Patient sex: M
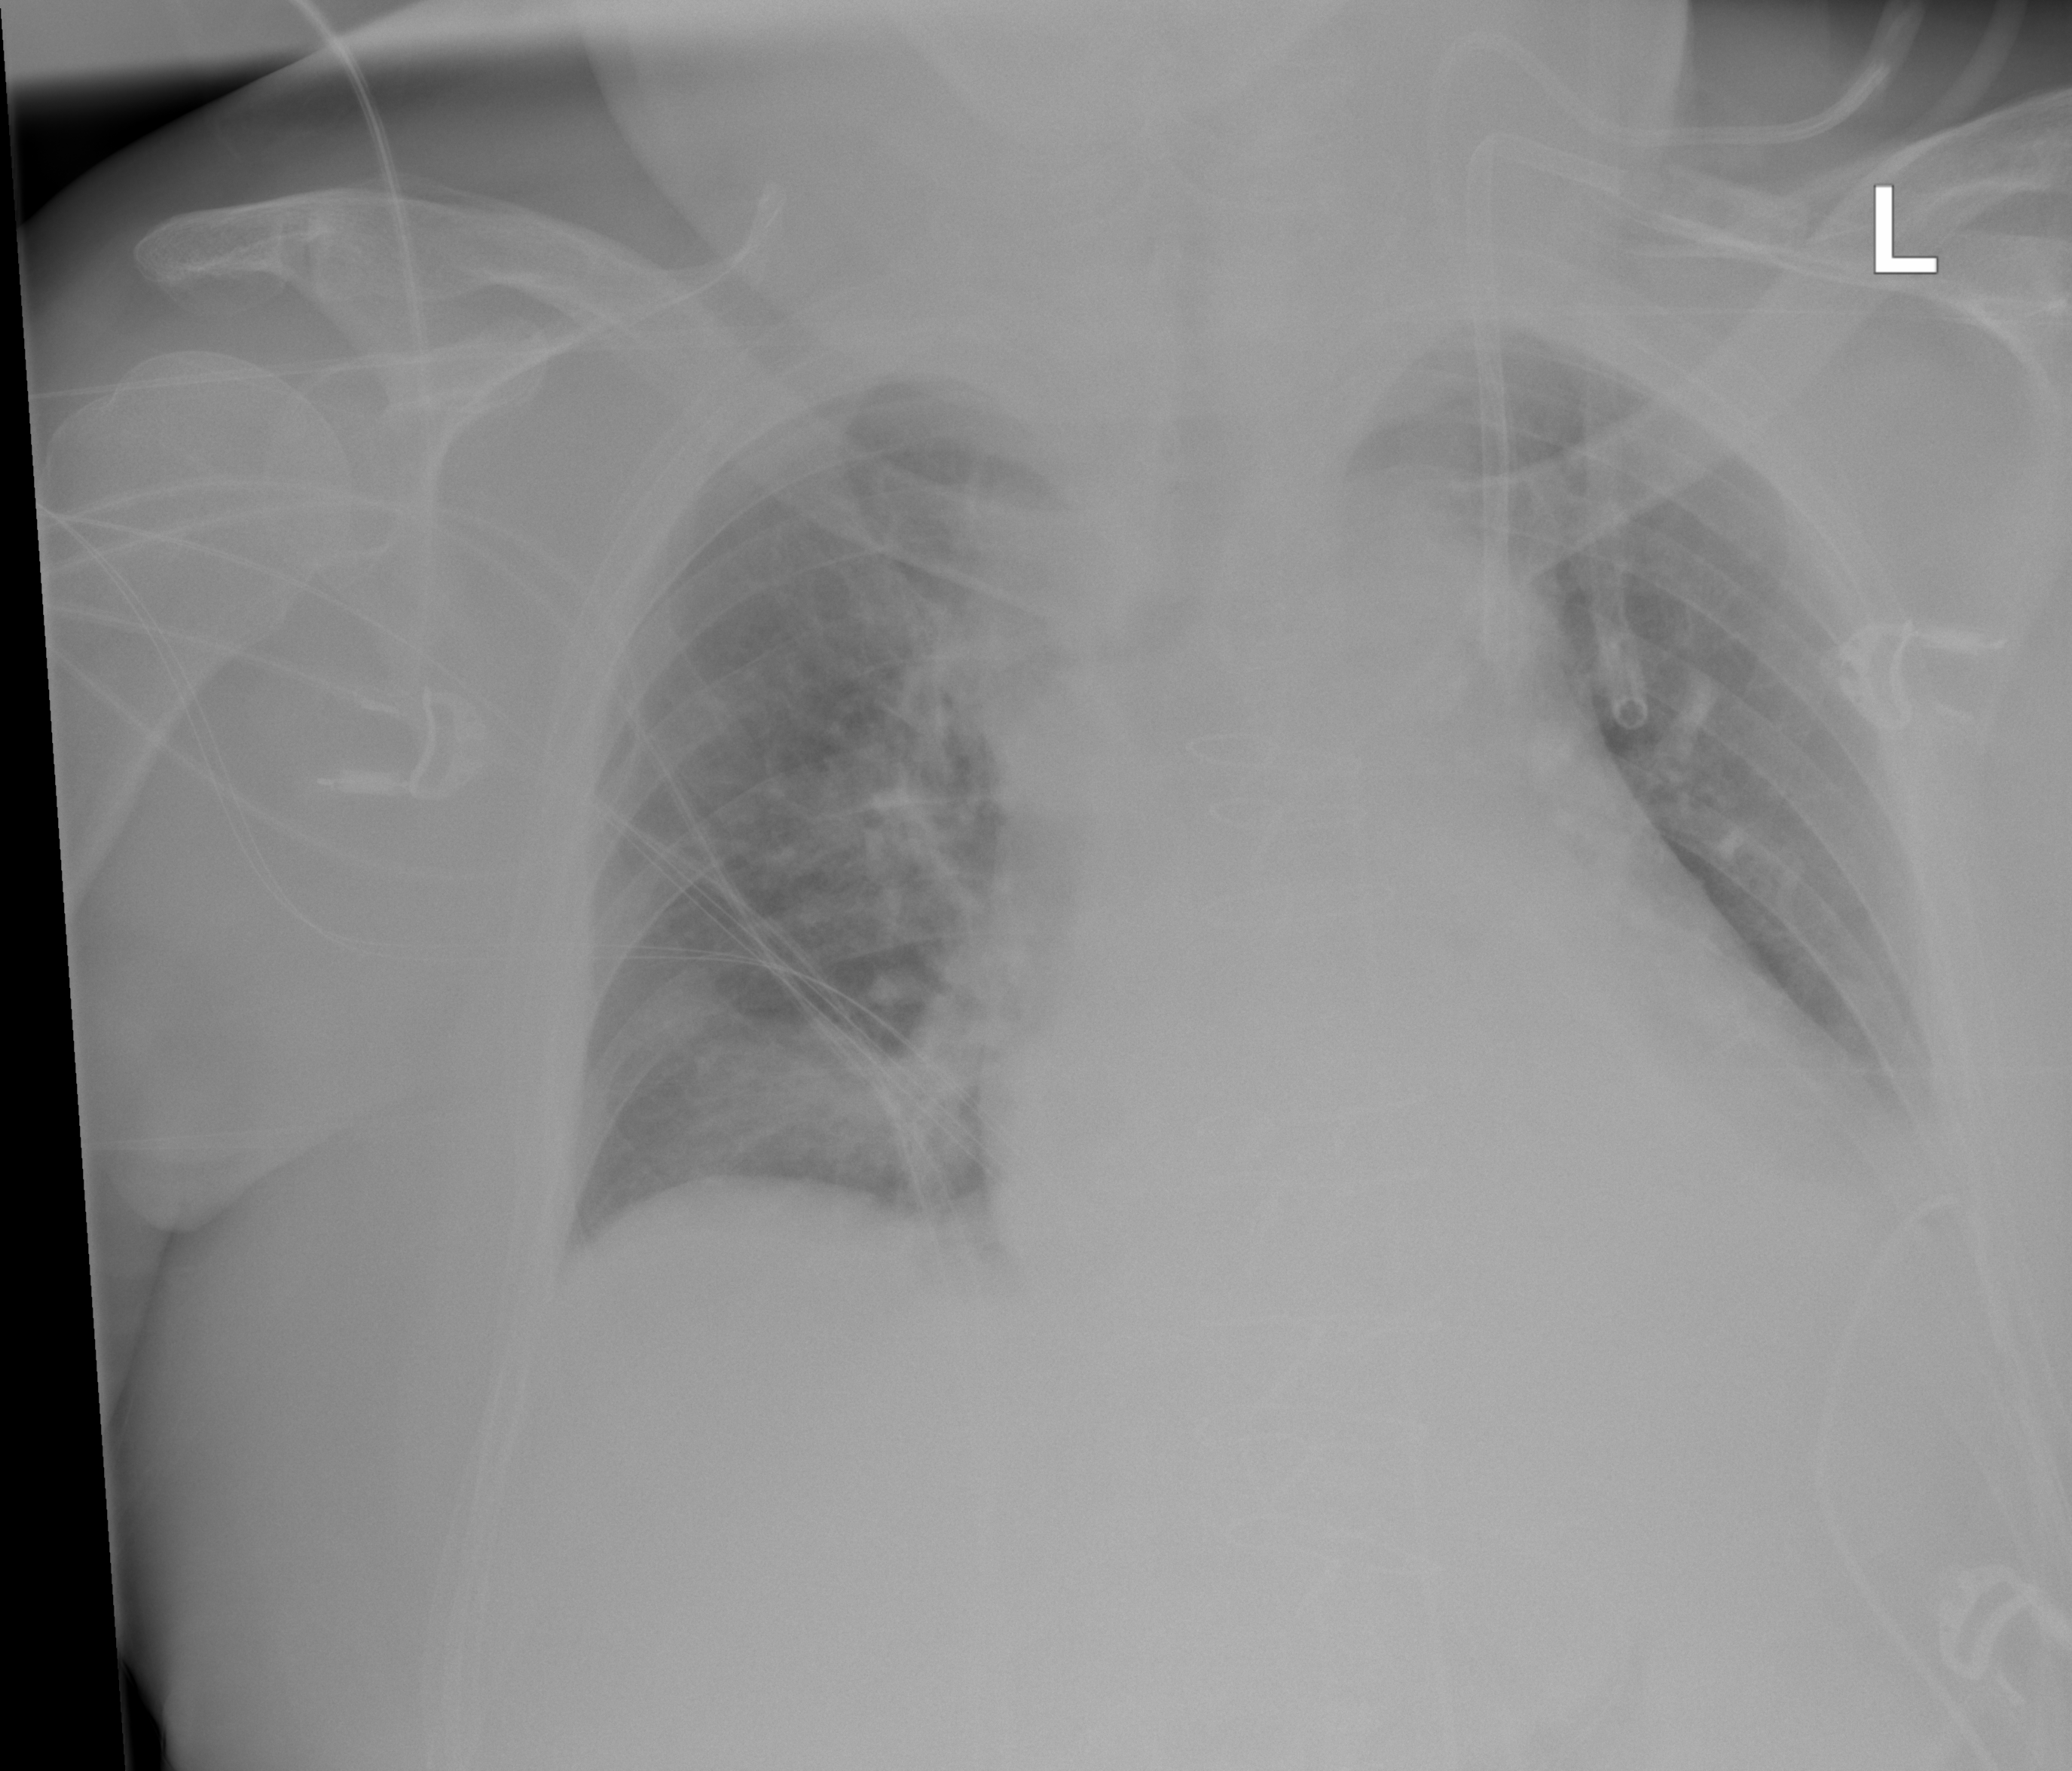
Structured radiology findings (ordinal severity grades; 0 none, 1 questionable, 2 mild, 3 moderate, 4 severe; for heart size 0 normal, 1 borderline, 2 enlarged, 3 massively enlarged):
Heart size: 1
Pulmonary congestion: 2
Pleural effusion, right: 0
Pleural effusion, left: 2
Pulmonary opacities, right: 2
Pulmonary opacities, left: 0
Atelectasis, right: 2
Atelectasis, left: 2